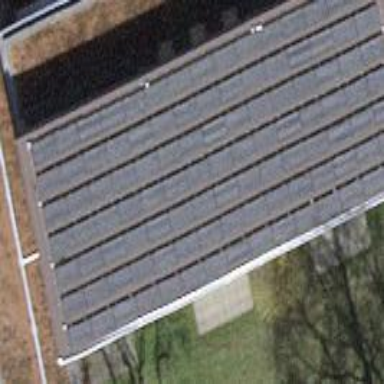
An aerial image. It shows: Solar photovoltaic panel generator.